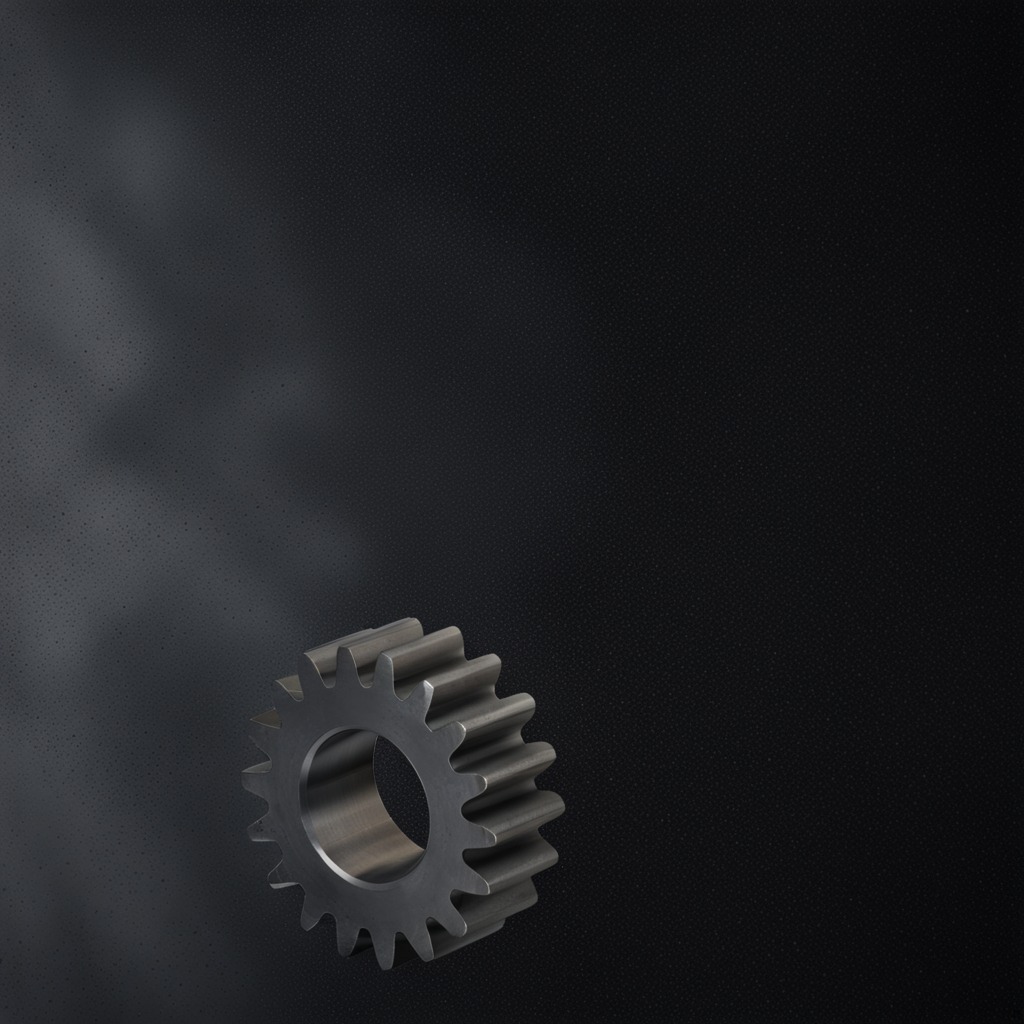
A steel gear with teeth is lying on the clean granite tabletop.